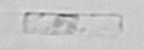
Label: Leptocylindrus